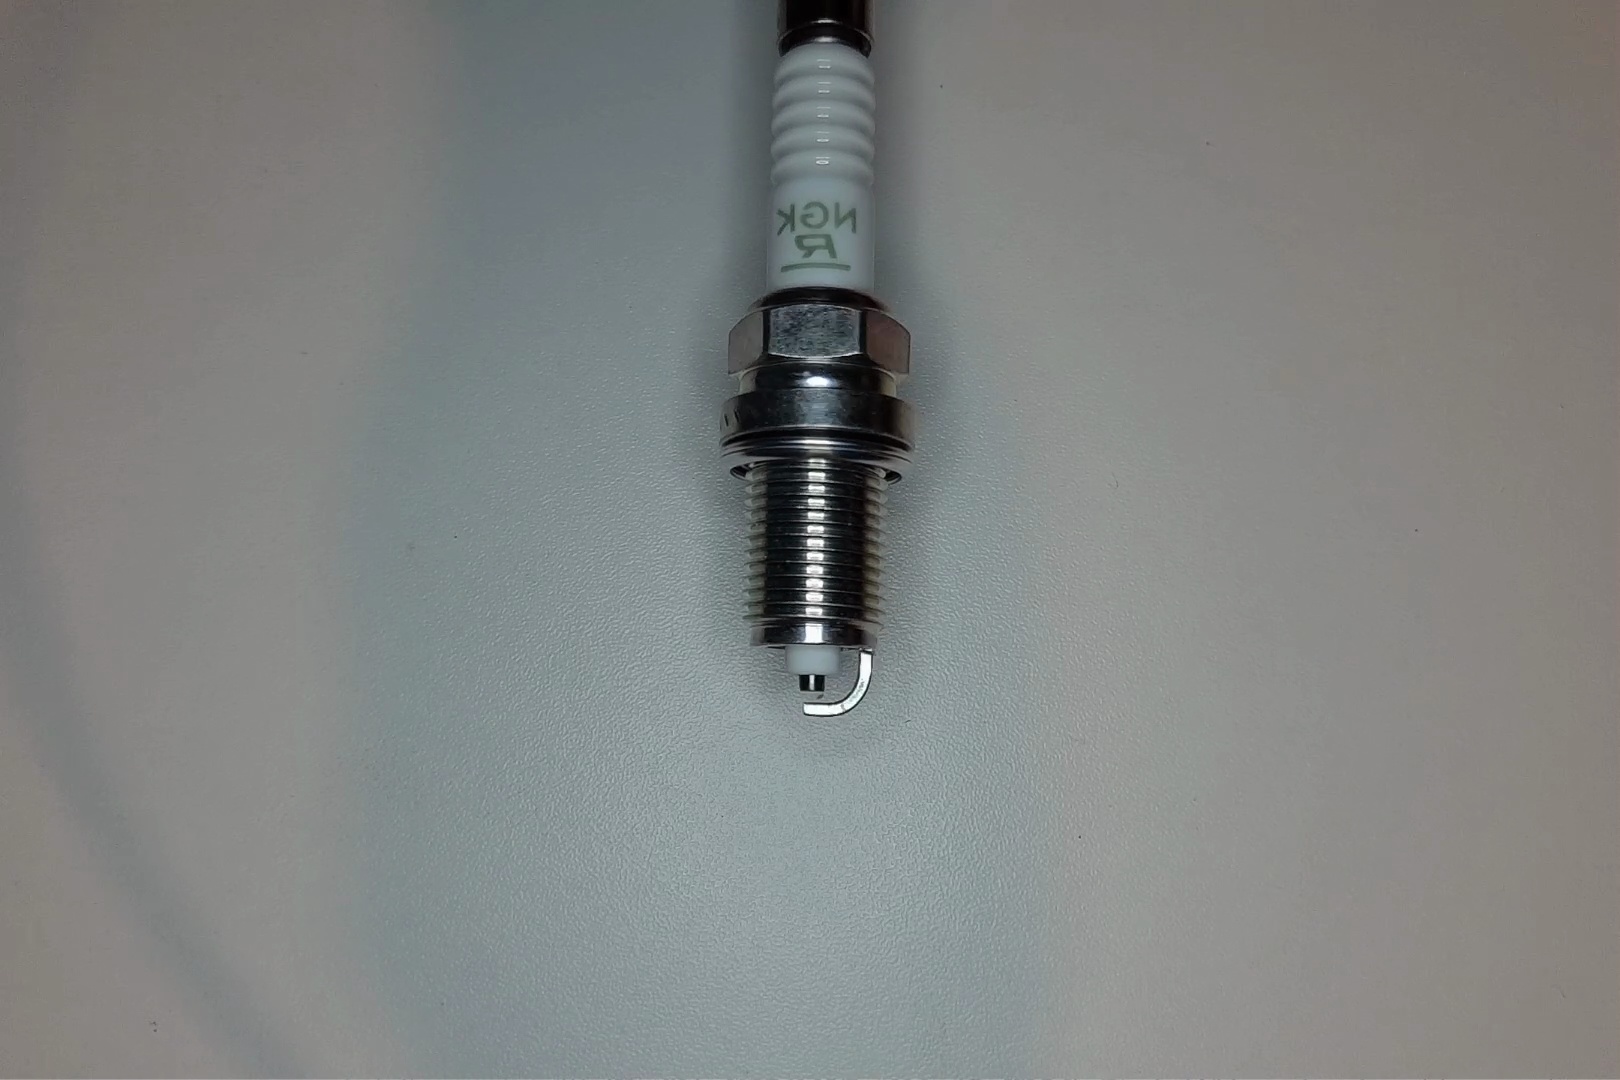
Label: normal